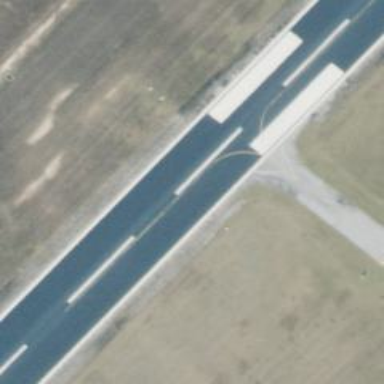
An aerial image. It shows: Runway surface made of asphalt at airport.